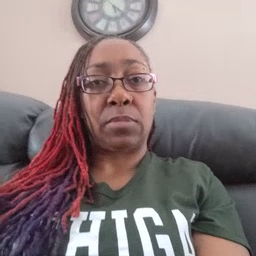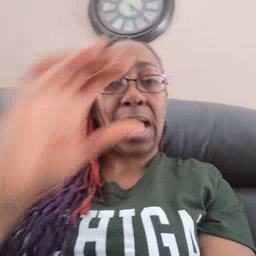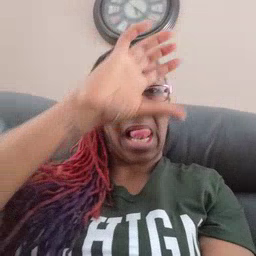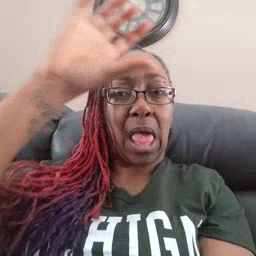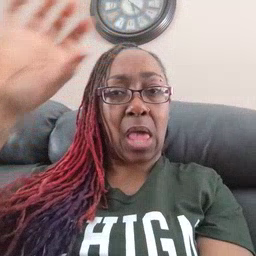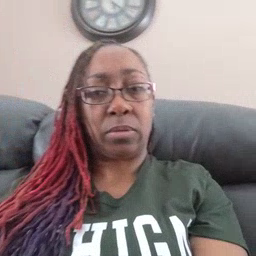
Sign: cloud